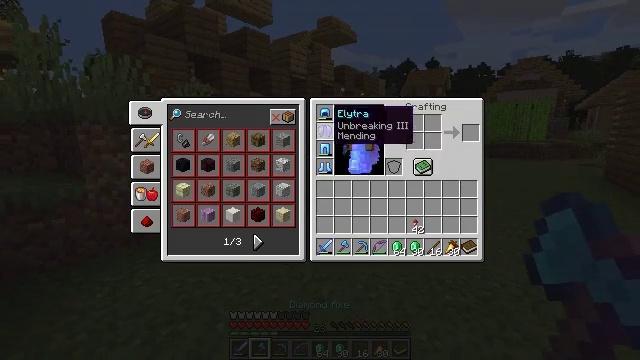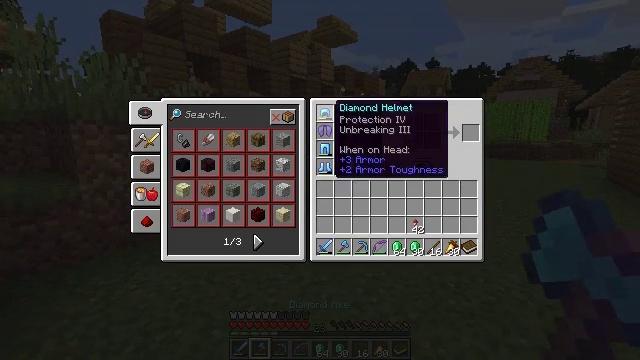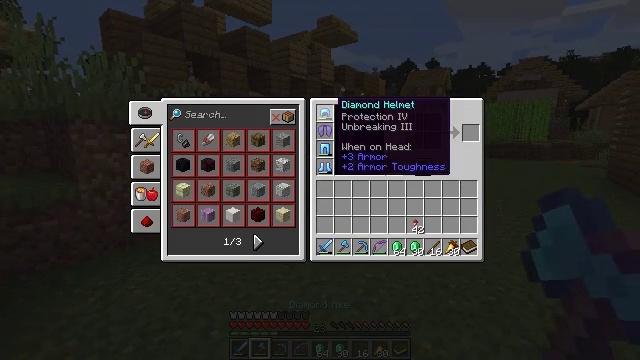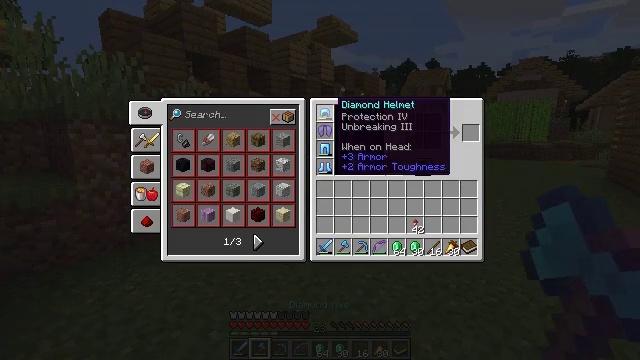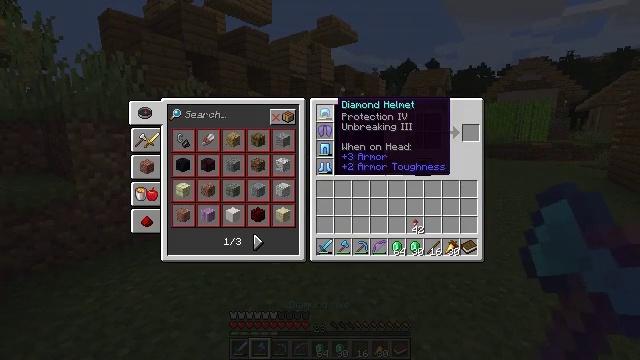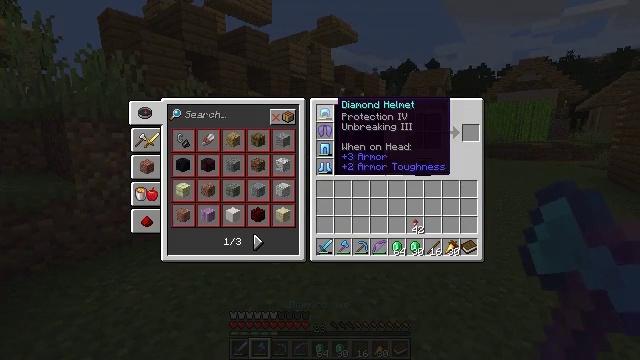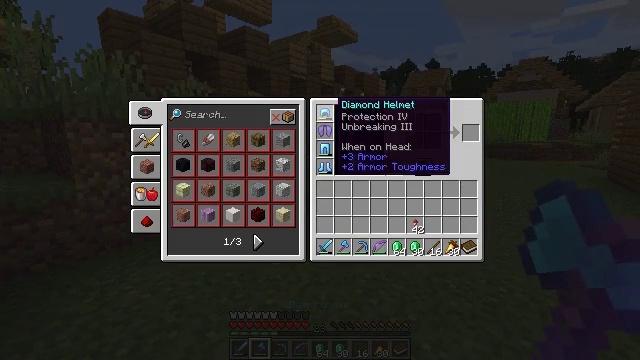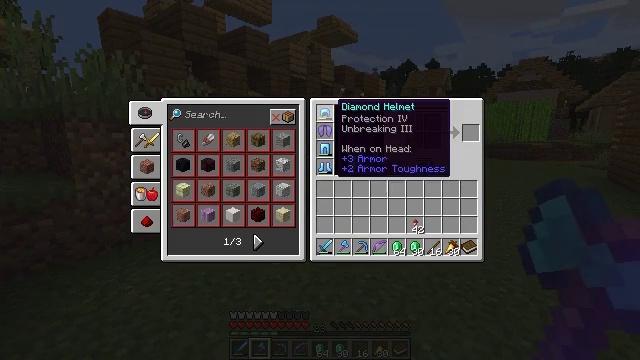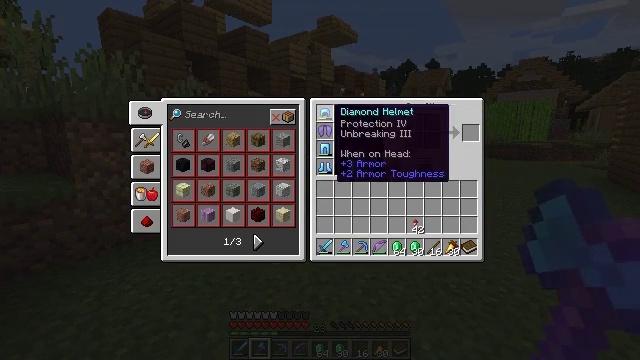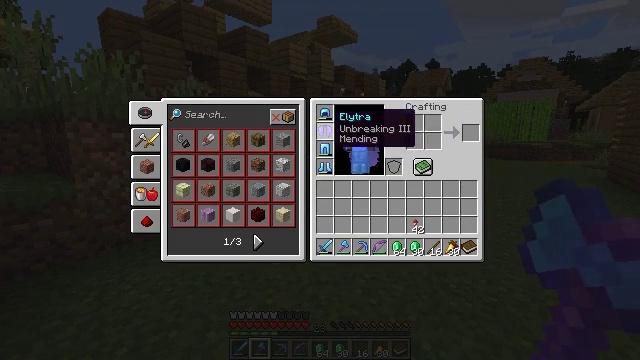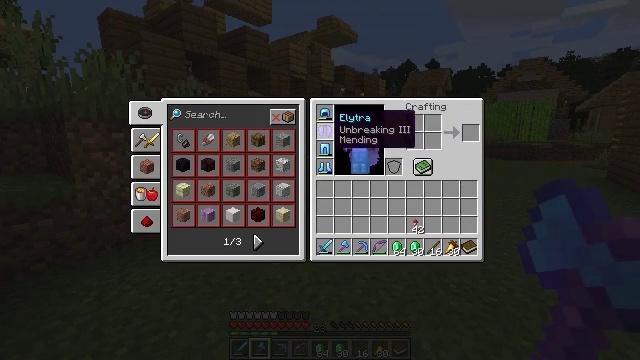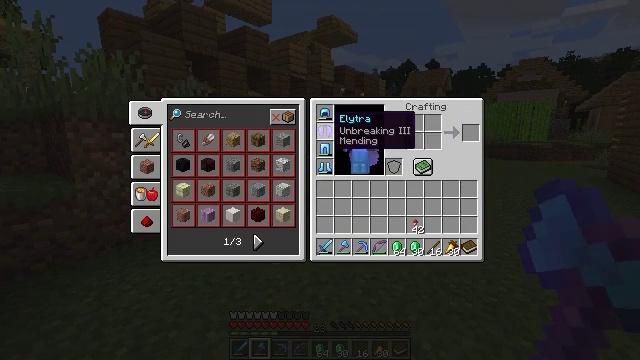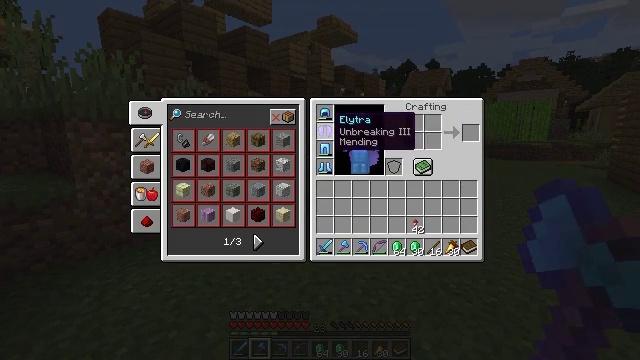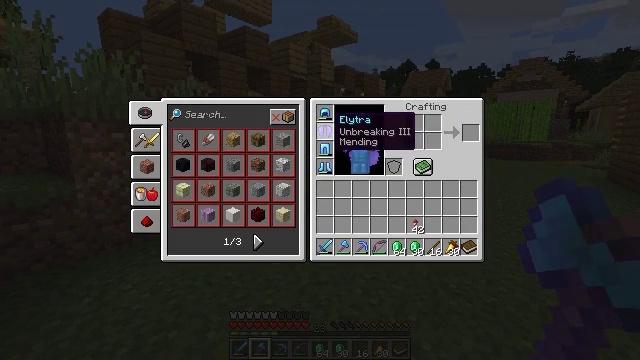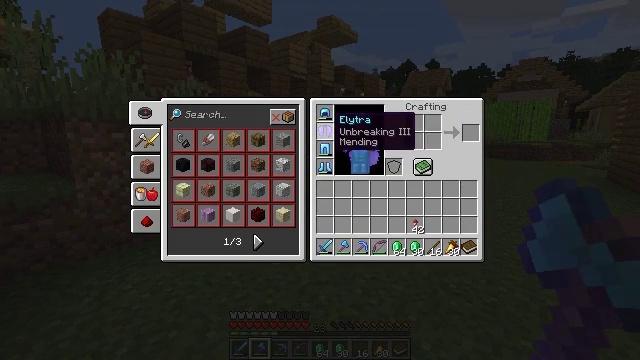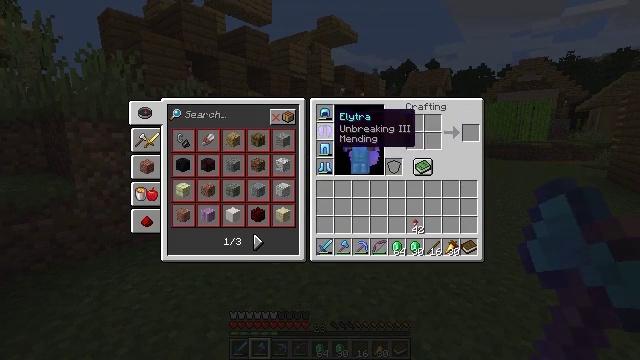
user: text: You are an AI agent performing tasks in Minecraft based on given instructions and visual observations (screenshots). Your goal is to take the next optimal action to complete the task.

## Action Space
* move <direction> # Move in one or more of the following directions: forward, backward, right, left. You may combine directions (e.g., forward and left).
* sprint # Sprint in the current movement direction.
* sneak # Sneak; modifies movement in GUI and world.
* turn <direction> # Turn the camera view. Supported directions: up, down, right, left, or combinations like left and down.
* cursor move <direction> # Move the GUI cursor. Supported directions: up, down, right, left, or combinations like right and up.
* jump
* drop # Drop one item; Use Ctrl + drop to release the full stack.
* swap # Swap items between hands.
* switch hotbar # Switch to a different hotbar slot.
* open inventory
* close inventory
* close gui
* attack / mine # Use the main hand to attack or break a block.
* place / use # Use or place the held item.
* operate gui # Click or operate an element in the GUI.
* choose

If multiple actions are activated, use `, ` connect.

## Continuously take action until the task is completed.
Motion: motion action
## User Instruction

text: Craft a bookshelf.
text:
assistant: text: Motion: no_op
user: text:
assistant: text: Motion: no_op
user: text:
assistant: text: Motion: no_op
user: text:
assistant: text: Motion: no_op
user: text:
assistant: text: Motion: no_op
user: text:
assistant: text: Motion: no_op
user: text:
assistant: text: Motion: no_op
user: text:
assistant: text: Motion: no_op
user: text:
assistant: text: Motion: no_op
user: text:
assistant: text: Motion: no_op
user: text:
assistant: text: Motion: no_op
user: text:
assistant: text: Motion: no_op
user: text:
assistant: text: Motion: no_op
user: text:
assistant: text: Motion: no_op
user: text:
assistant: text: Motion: no_op
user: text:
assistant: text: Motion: no_op
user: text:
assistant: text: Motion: no_op
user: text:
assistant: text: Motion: no_op
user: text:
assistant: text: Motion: no_op
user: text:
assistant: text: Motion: no_op
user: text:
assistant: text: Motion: no_op
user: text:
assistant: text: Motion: no_op
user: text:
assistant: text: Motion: no_op
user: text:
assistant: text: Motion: no_op
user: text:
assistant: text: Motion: no_op
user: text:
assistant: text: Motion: no_op
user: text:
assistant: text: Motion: no_op
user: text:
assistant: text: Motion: no_op
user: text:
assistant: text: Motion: no_op
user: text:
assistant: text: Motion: no_op